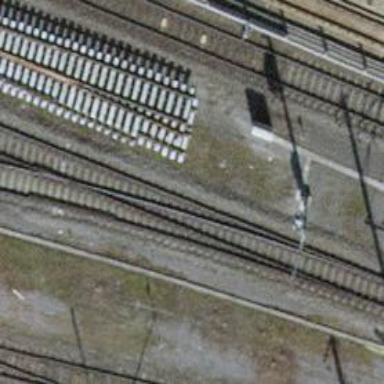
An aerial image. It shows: Railway siding with one electrified track and contact line.